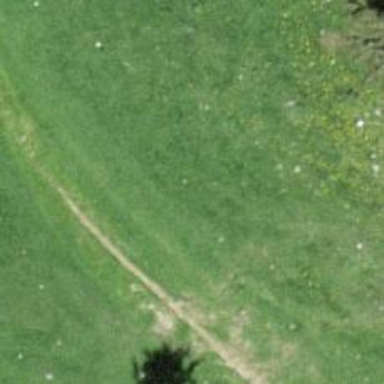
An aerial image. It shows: Downhill ski slope.